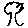
Label: tree